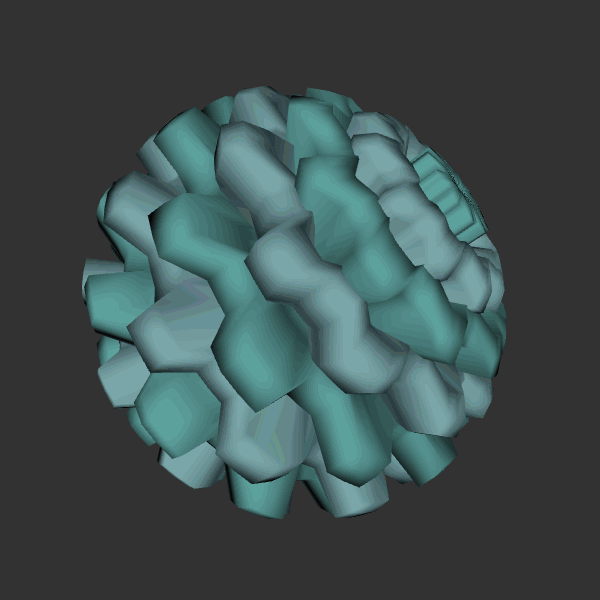
Background: dark